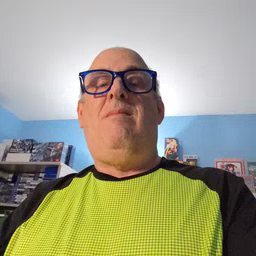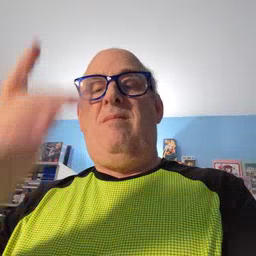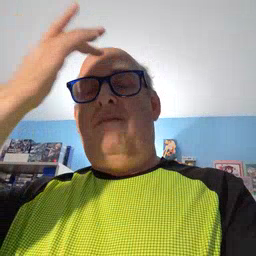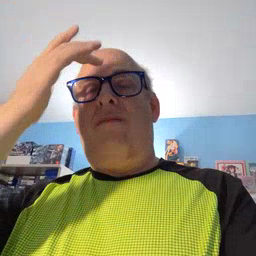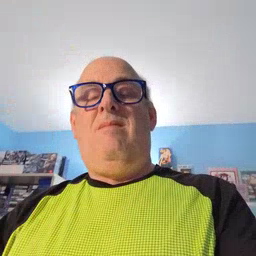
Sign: sick